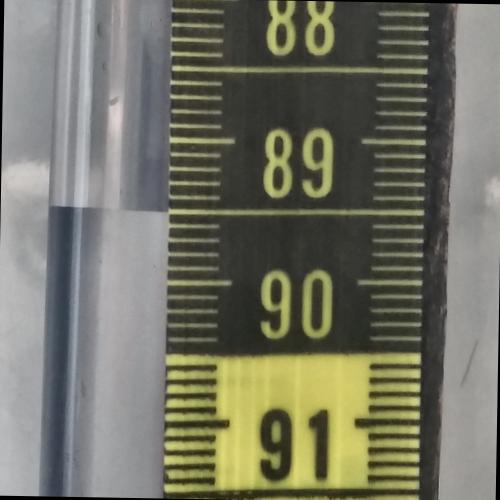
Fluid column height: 89.5 cm